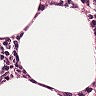
Metastatic tissue present: no